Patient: sex M, age 31
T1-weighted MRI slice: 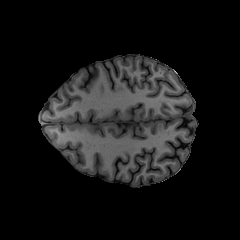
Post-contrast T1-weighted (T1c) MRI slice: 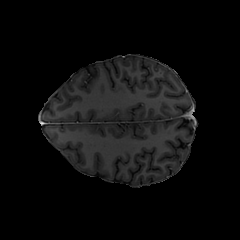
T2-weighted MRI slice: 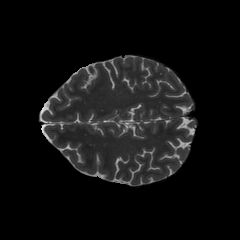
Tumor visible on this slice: no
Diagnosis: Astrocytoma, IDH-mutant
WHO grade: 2